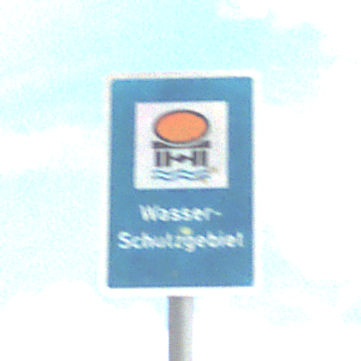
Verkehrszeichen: Wasserschutzgebiet
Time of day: Midday
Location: Outdoor (Suburban)
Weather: PartlyCloudy
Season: Summer
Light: Natural